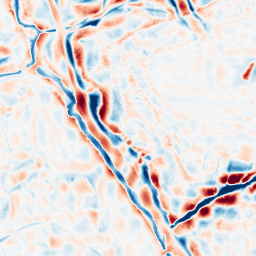
Category: wavelet
Decomposition family: wavelet_biorthogonal
Decomposition parameters: wavelet: bior5.5
level: 4
Upsampling method: cubic_mitchell
Upsampling parameters: scale: 2
Upsampling scale: 2